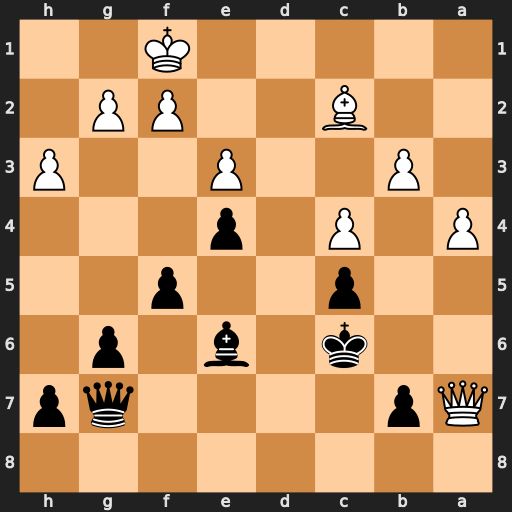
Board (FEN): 8/Qp4qp/2k1b1p1/2p2p2/P1P1p3/1P2P2P/2B2PP1/5K2
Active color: b
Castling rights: -
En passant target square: -
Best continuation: Qb2 Bxe4+ fxe4